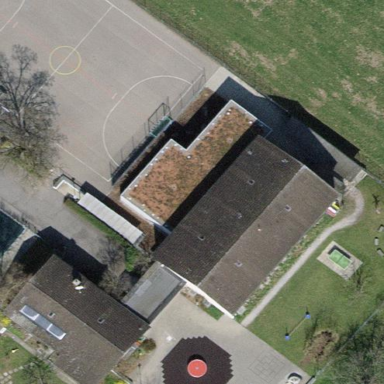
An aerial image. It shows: School.